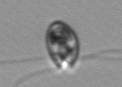
Label: flagellate_morphotype1